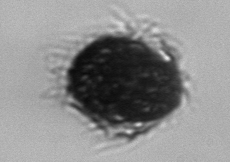
Label: Mesodinium